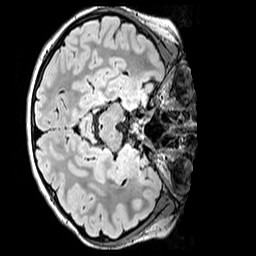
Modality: FLAIR
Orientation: axial
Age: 13
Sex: female
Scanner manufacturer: siemens
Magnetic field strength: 3 T
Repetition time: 5 s
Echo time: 0.388 s